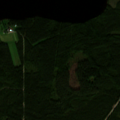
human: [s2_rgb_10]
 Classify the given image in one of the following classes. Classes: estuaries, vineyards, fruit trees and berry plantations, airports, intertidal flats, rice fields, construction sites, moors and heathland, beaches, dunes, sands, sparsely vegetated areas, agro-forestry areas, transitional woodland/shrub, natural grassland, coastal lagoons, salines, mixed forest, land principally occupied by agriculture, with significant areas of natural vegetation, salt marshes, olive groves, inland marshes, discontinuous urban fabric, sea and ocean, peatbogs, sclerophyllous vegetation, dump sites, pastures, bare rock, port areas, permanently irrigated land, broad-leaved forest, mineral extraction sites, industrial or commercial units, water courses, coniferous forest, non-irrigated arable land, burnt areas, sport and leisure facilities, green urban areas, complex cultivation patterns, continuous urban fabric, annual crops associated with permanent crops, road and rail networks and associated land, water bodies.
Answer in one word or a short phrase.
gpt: coniferous forest, mixed forest, water bodies